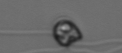
Label: flagellate_morphotype1